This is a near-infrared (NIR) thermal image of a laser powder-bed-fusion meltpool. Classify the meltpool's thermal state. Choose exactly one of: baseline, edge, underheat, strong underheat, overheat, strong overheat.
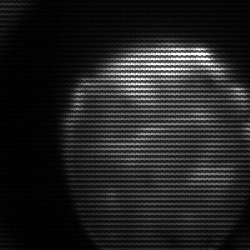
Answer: edge